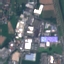
Land use / land cover: Industrial